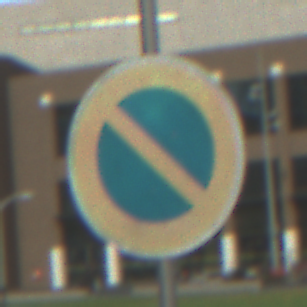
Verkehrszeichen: EingeschraenktesHalteverbot
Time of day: MorningAfternoon
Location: Outdoor (Urban)
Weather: PartlyCloudy
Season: NotSpecified
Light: Natural